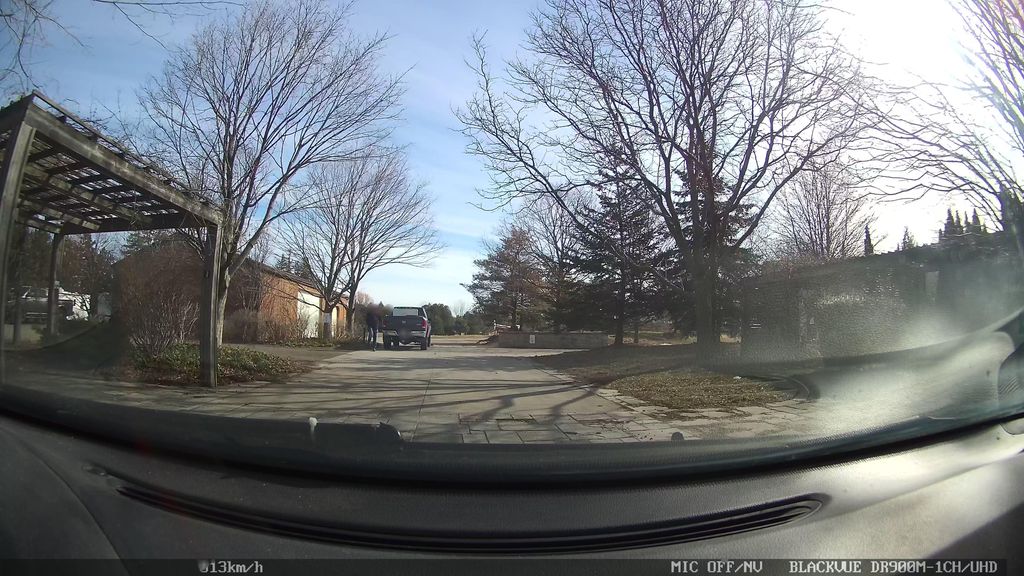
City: kitchener-waterloo